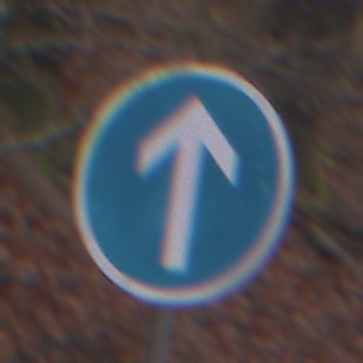
Verkehrszeichen: VorgeschriebeneFahrtrichtungGeradeaus
Umgebung: Outdoor, Nature
Tageszeit: Midday
Wetter: Overcast
Licht: Natural
Jahreszeit: Autumn
Kontrast: LowContrast